Question: What tools are used to create installers like this:

EDIT:
Here's a full tutorial: <URL>
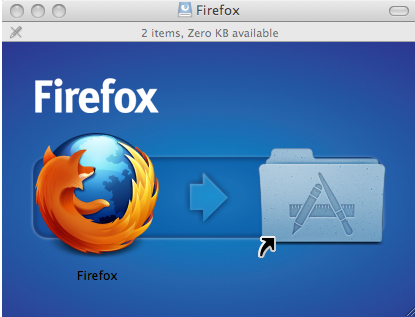
Answer: It's just a folder with a custom background image (right click on the folder background and select "Show View Options"; Firefox also sets a larger icon size and adjusts the grid to match, also in the same place). The link to '/Applications' is created by -dragging. Once you have the original folder set up, you can use <URL> to create a DMG disk image from the folder.